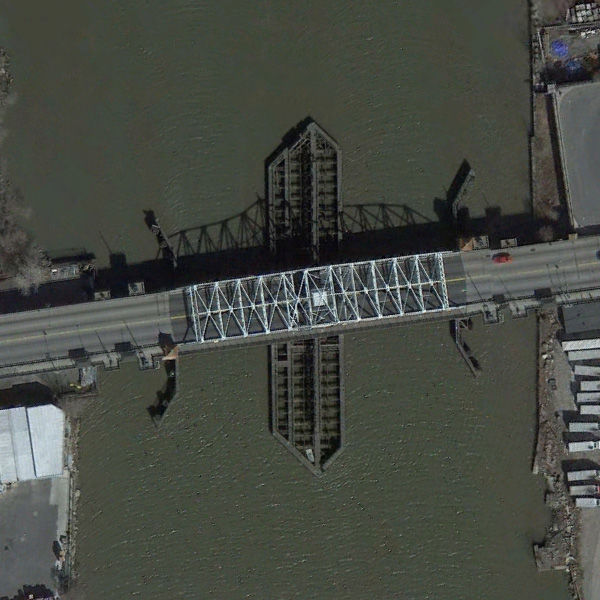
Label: Bridge